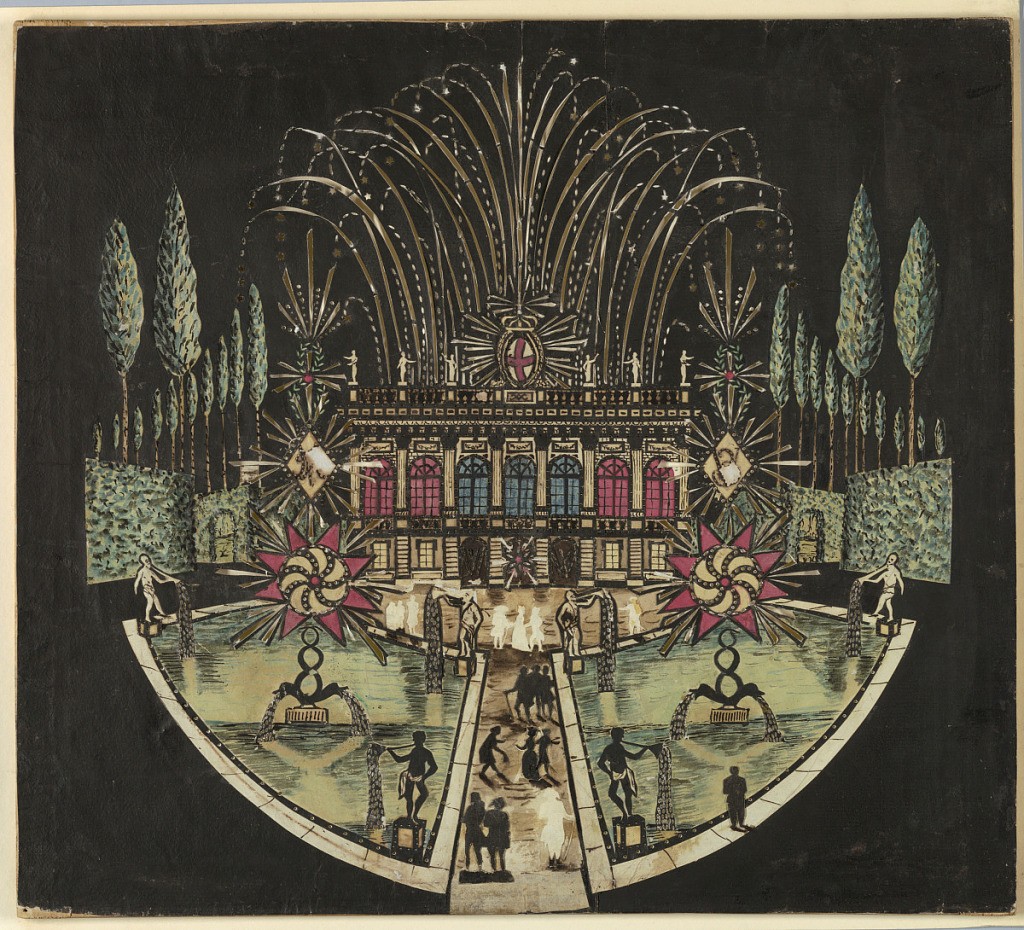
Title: Palace with Fireworks
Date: ca. 1780
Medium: Cut paper on wood frame
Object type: Lantern slide
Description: Magic lantern slide, optical toy. On black field, elevation of a two-story palace crowned by a balustrade with statues. Over central bay of balustrades, crowned shield of the House of Savoy with cipher in balustrade. In foreground, fountain basin with sculptural fountain figures, and bridge on which stand groups of human figures silhouetted in black and white. Foliage at right and left with tall trees. Above palace, representation of fireworks.